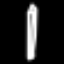
Label: pencil